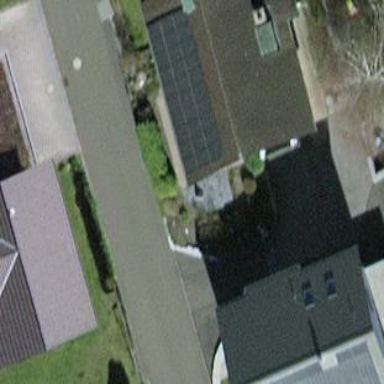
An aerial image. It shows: Detached building.